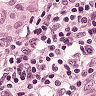
Metastatic tissue present: yes